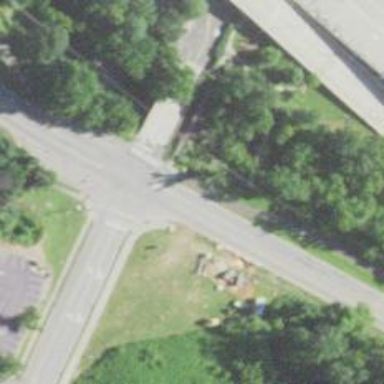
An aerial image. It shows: Marked asphalt cycleway with crossing.